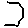
Label: hexagon